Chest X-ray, PA view. Patient: 17 years old, sex M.
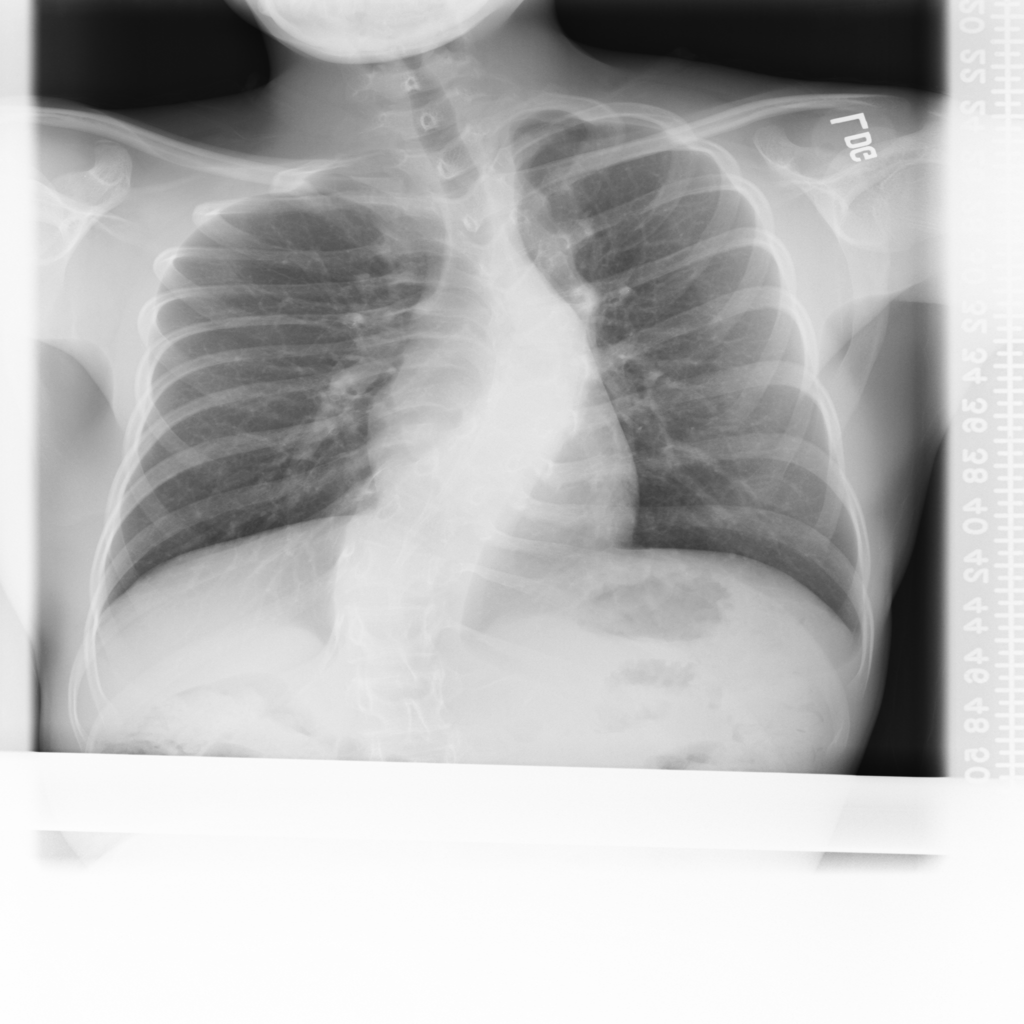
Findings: No Finding